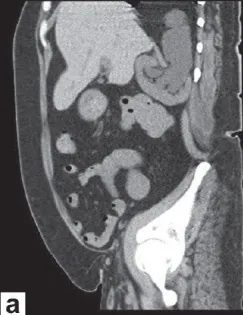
Noncontrast-enhanced computed tomography scan;. Saggital images showing malrotated, and ,cranially displaced right kidney with ureter, and ,retroperitoneal fat herniating into thorax.
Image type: radiology (ct)